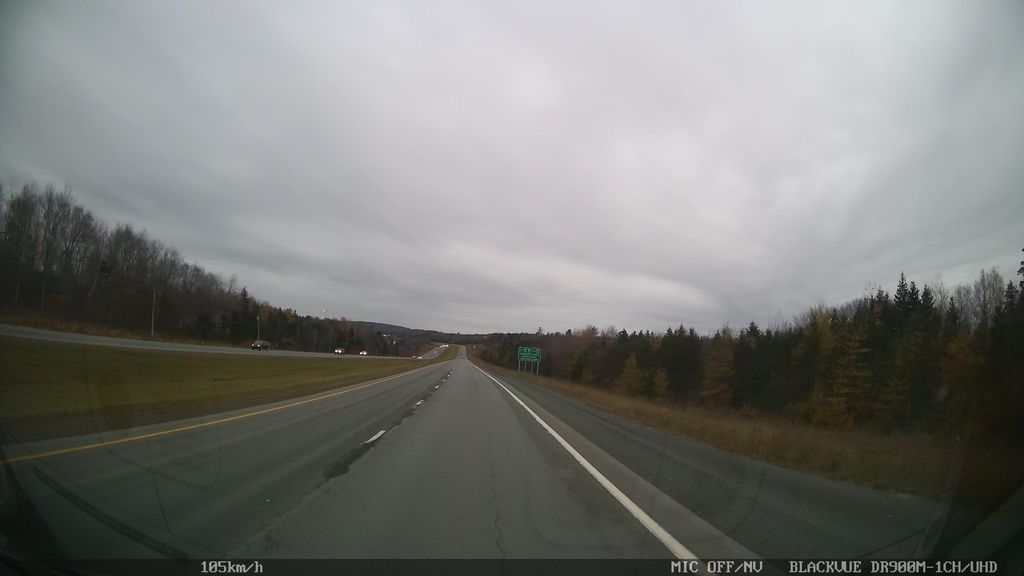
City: halifax